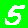
Digit: 5